Question: Given the following table, how can I select the most recent timestamp from a given user?
Here is my table:

For instance, if USERID 5, I want to compare every USERID 5 timestamp and return the most recent timestamp.
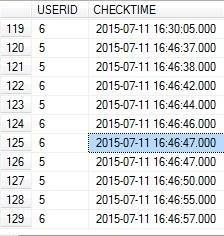
Answer: Not sure if I understand correctly?
Maybe it is just as simple as that?
'''
SELECT MAX(CHECKTIME) FROM Table WHERE UserID = 5
'''
If not, you could google for 'OVER' clause.